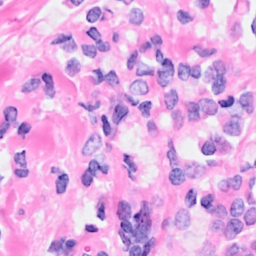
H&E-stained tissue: Breast